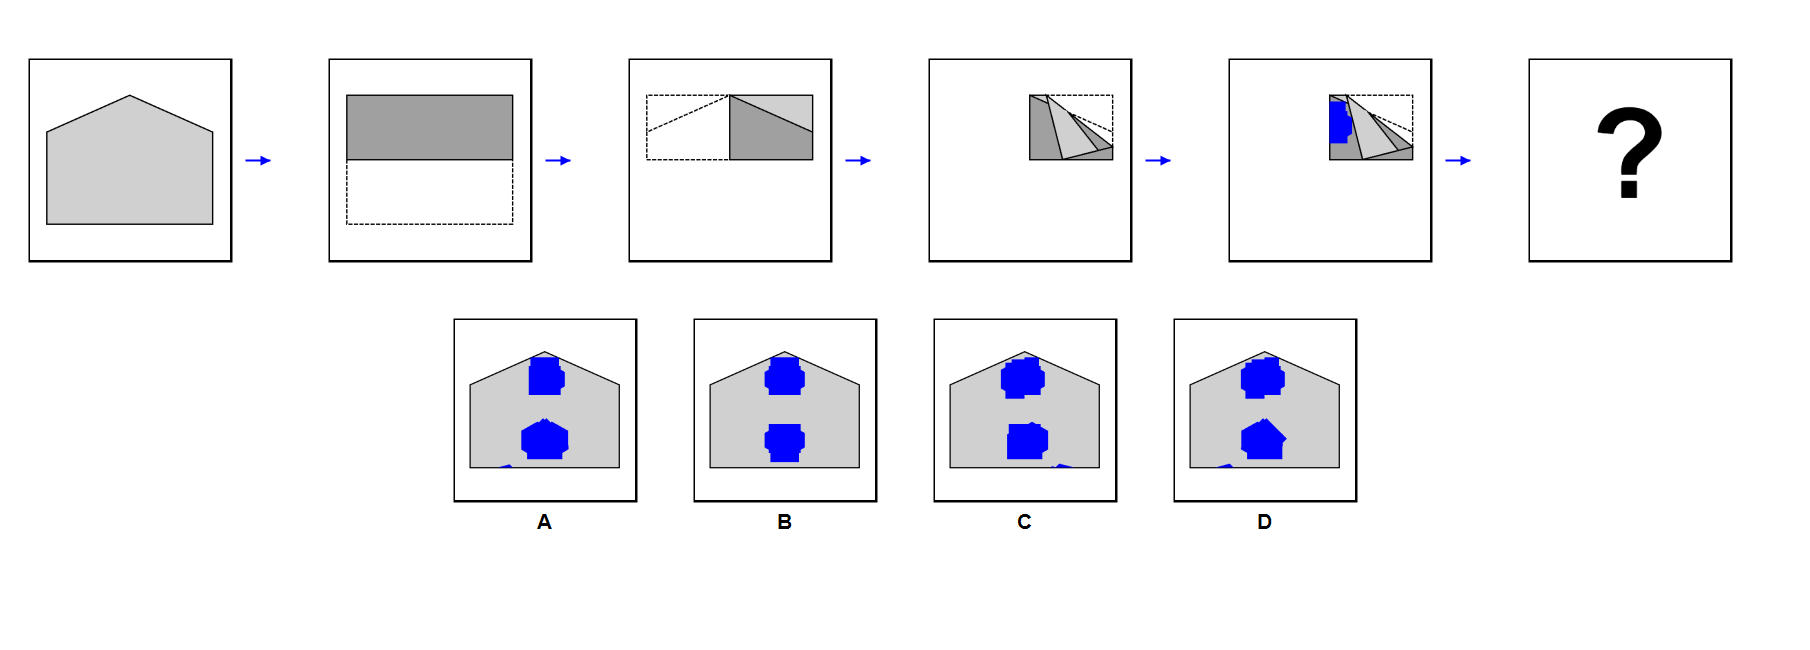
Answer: B